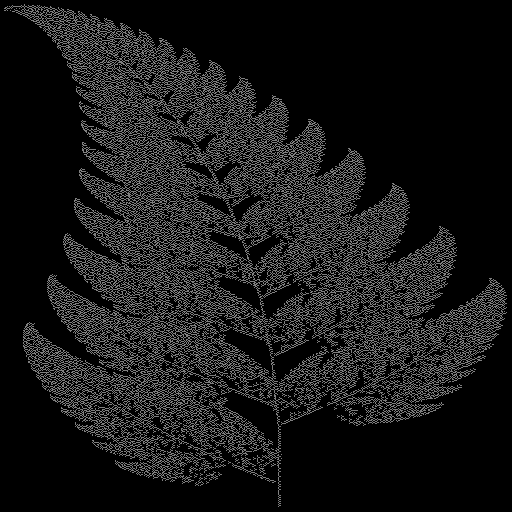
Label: spleenwort_fern